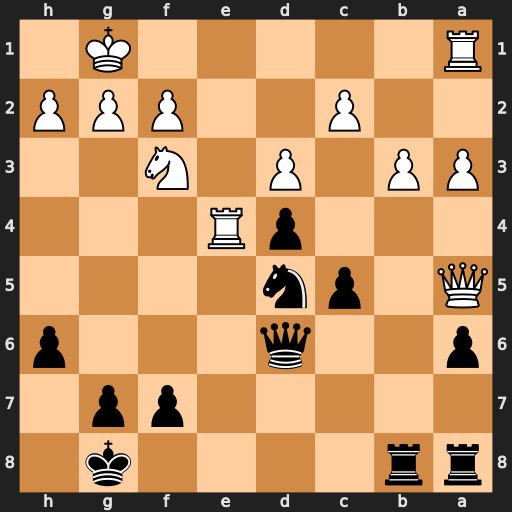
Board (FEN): rr4k1/5pp1/p2q3p/Q1pn4/3pR3/PP1P1N2/2P2PPP/R5K1
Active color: b
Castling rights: -
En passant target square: -
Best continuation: Nc3 Rae1 Nxe4